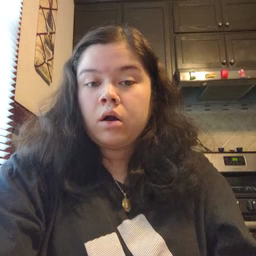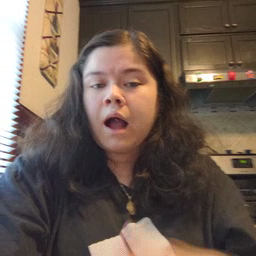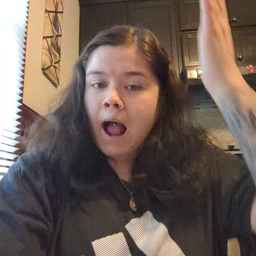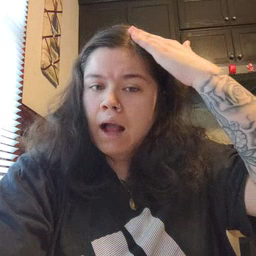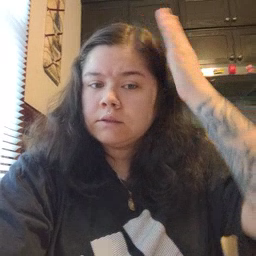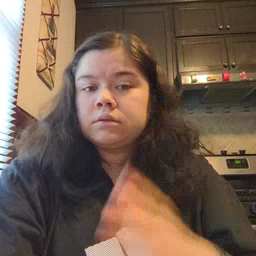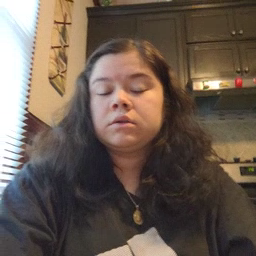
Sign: hat